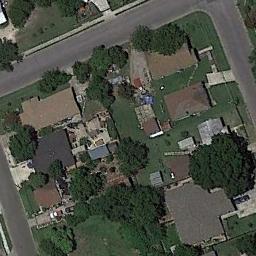
Label: residential